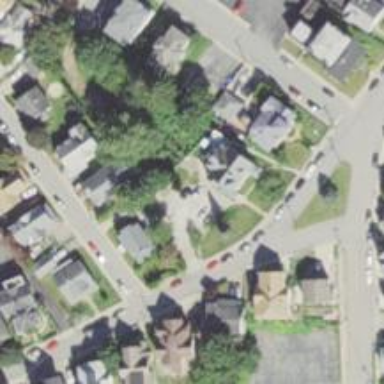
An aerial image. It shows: Residential driveway.